Chest X-ray:
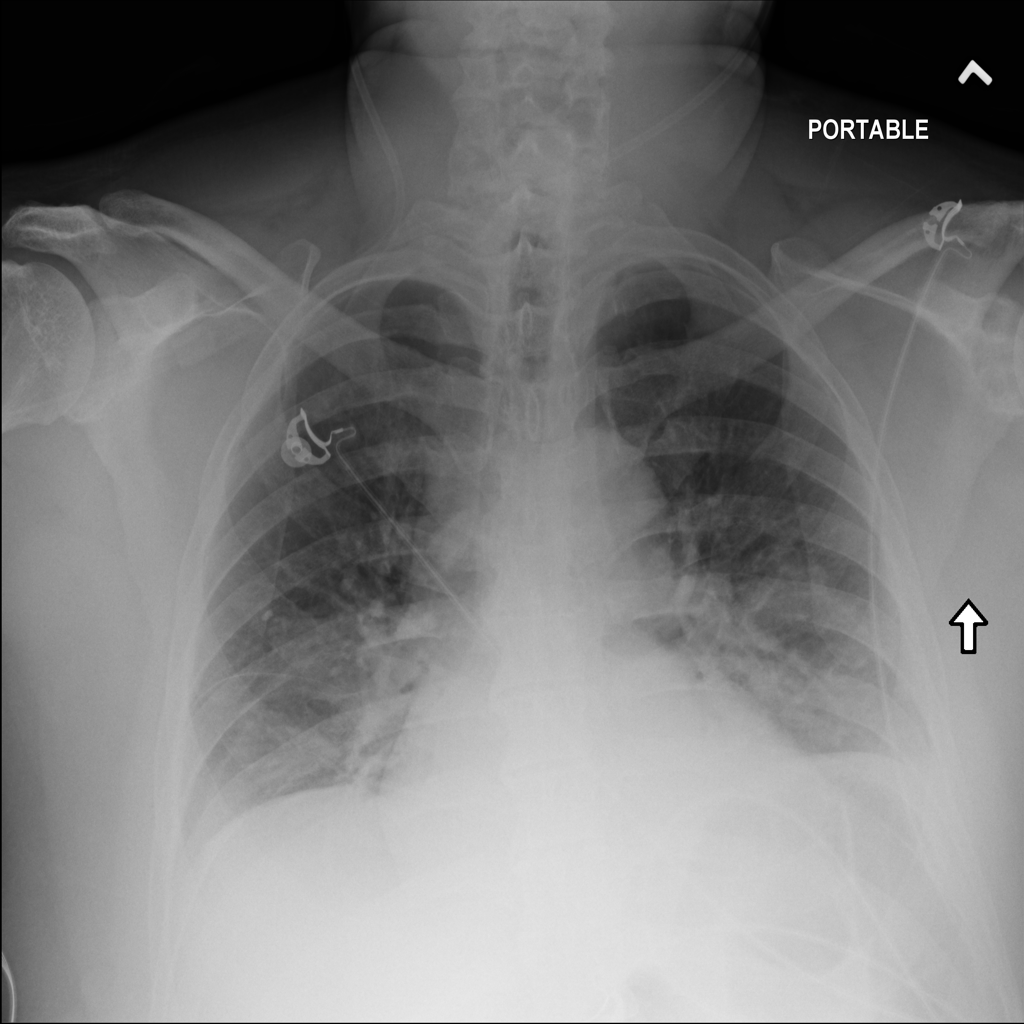
Findings: Consolidation, Effusion
No abnormal finding: no